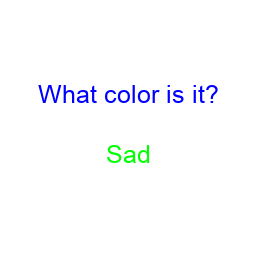
Color: lime
Background color: white
Question text color: blue